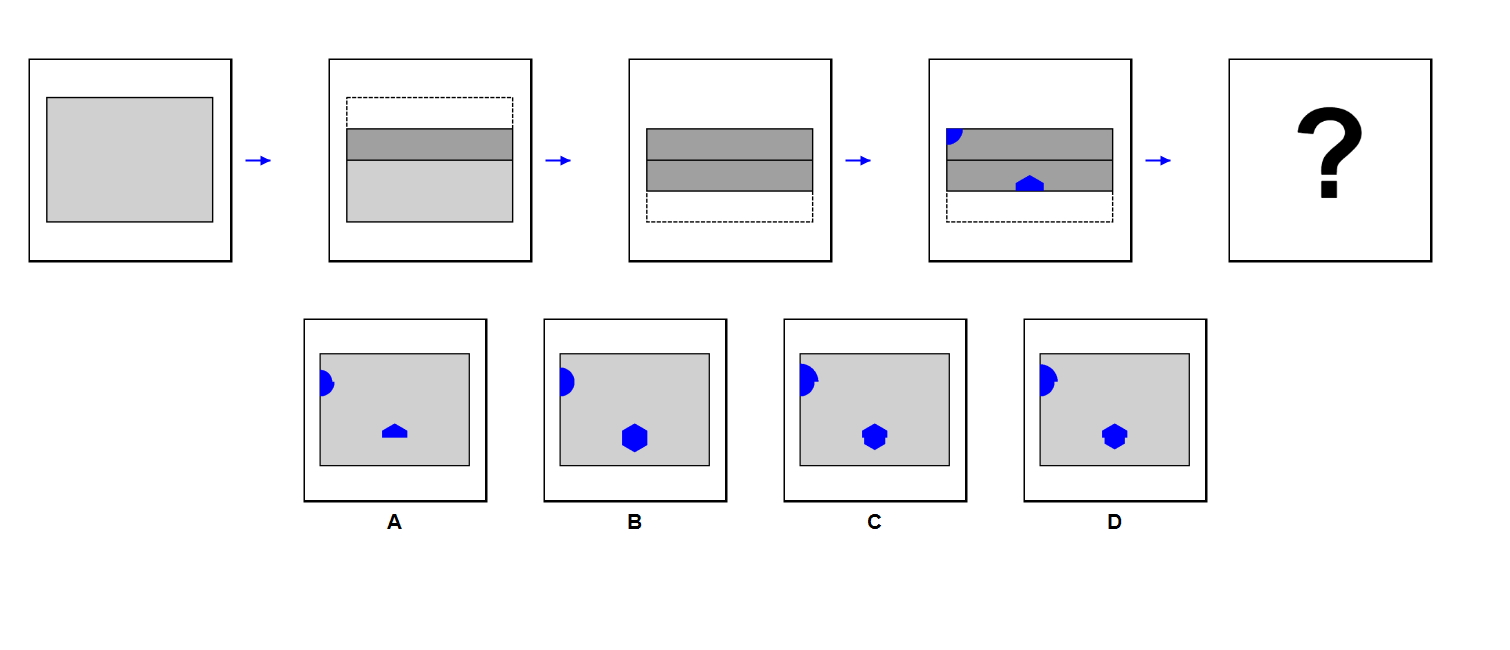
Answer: B